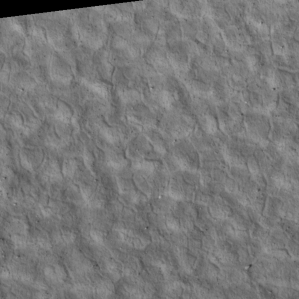
Label: non_frost